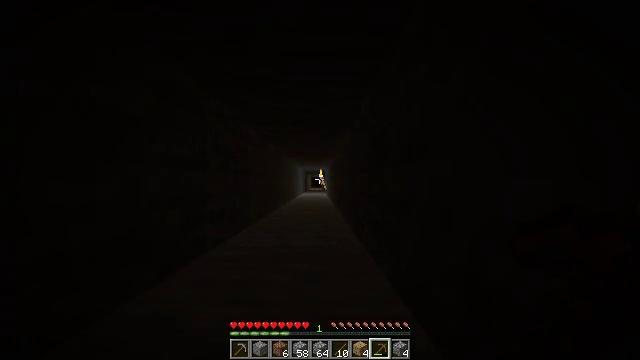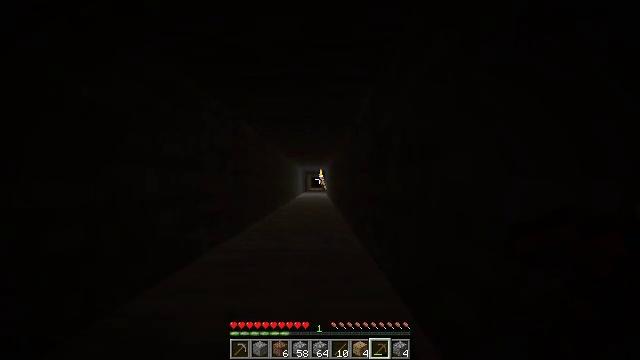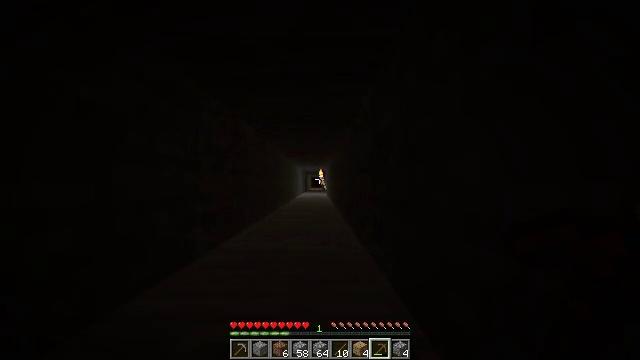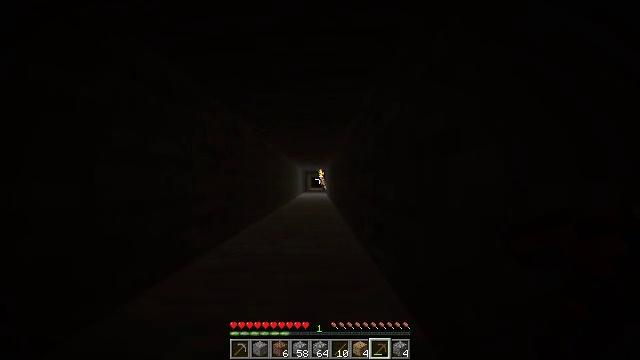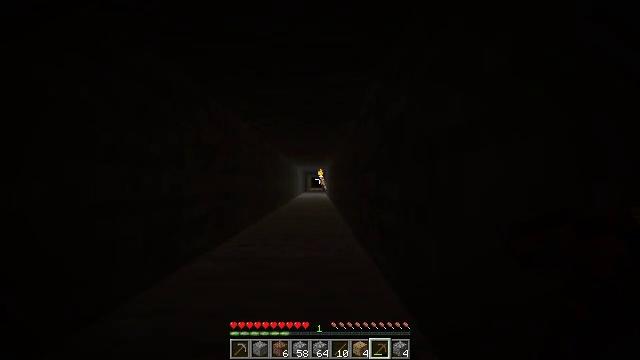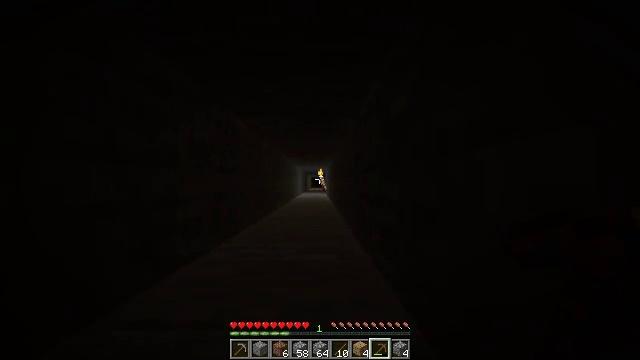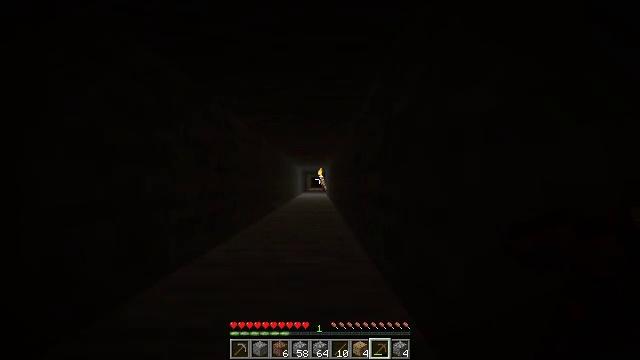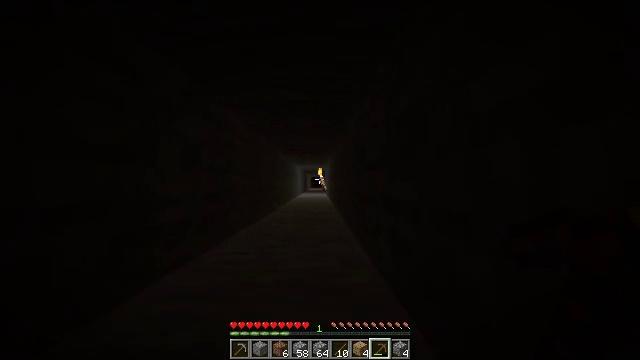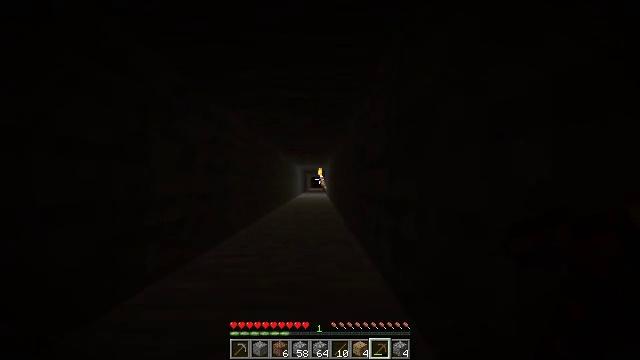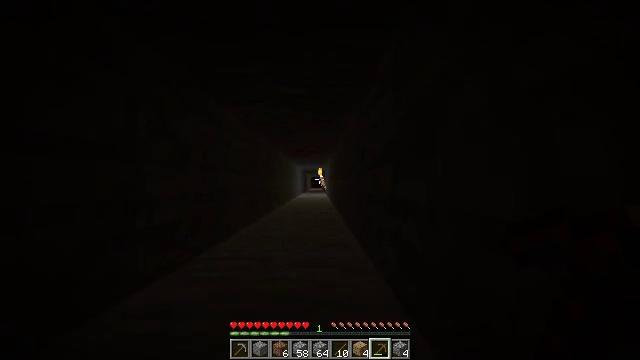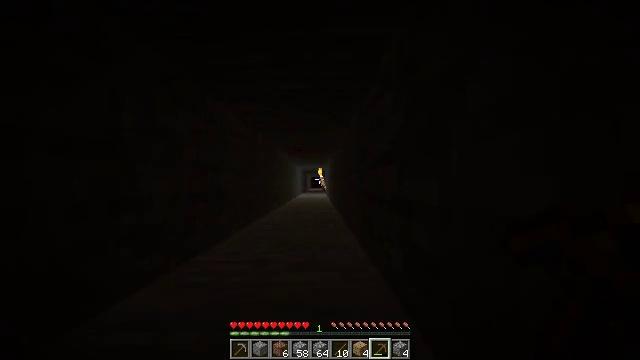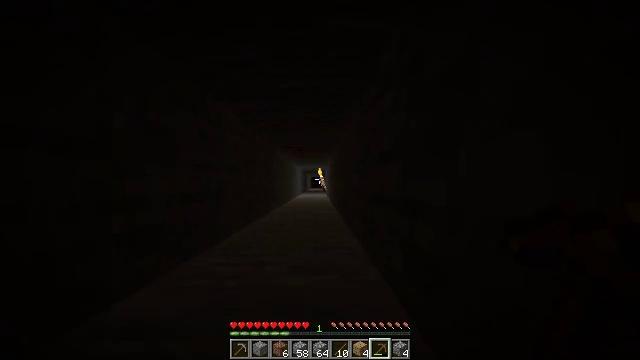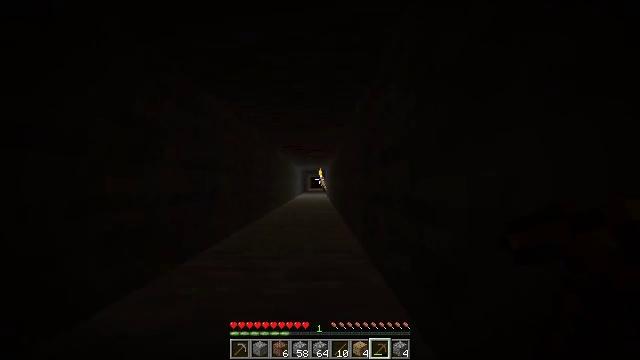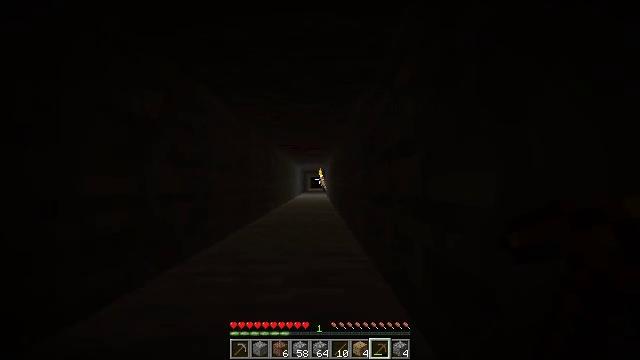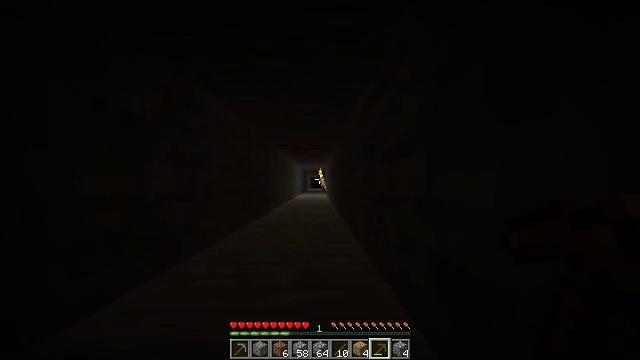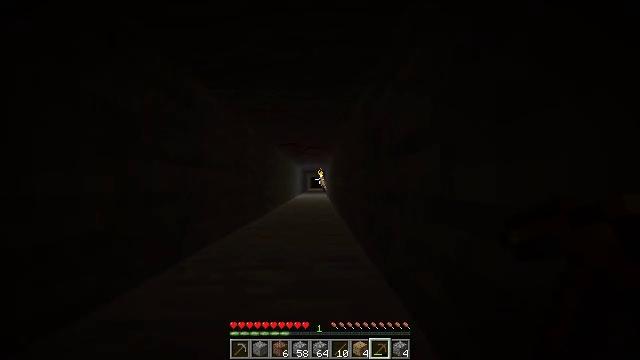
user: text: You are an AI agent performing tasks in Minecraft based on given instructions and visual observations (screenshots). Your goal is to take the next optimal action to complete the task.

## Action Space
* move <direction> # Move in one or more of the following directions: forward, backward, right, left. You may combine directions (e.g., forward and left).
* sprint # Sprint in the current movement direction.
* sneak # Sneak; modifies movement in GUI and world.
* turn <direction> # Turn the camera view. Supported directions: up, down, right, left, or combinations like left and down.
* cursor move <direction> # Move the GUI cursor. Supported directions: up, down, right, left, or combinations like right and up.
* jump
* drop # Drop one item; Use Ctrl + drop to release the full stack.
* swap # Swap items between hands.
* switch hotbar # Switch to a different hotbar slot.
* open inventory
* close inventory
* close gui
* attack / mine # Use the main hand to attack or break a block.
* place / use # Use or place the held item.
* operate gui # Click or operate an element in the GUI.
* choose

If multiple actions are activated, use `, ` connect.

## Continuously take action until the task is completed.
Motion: motion action
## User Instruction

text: Mine the wall torch to remove it.
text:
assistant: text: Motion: move forward
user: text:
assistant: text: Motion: move forward
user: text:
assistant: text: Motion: move forward
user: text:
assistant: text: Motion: move forward
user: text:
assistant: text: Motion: move forward
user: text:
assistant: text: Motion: move forward
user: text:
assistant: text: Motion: move forward
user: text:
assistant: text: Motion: move forward
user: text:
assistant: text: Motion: move forward
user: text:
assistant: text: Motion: move forward
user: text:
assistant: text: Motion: move forward
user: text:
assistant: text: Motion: move forward
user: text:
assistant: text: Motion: move forward
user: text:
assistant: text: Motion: move forward
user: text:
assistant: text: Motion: move forward
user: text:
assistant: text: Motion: move forward
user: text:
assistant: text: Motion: move forward
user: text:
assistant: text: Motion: move forward
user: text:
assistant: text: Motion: move forward
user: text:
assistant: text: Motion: move forward
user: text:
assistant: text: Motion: move forward
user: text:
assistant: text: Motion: move forward
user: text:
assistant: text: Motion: move forward
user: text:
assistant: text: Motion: move forward
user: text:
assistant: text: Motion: move forward
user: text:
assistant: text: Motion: move forward
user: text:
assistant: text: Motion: move forward
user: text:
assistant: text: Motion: move forward
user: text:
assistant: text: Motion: move forward
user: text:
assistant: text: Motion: move forward